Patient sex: M
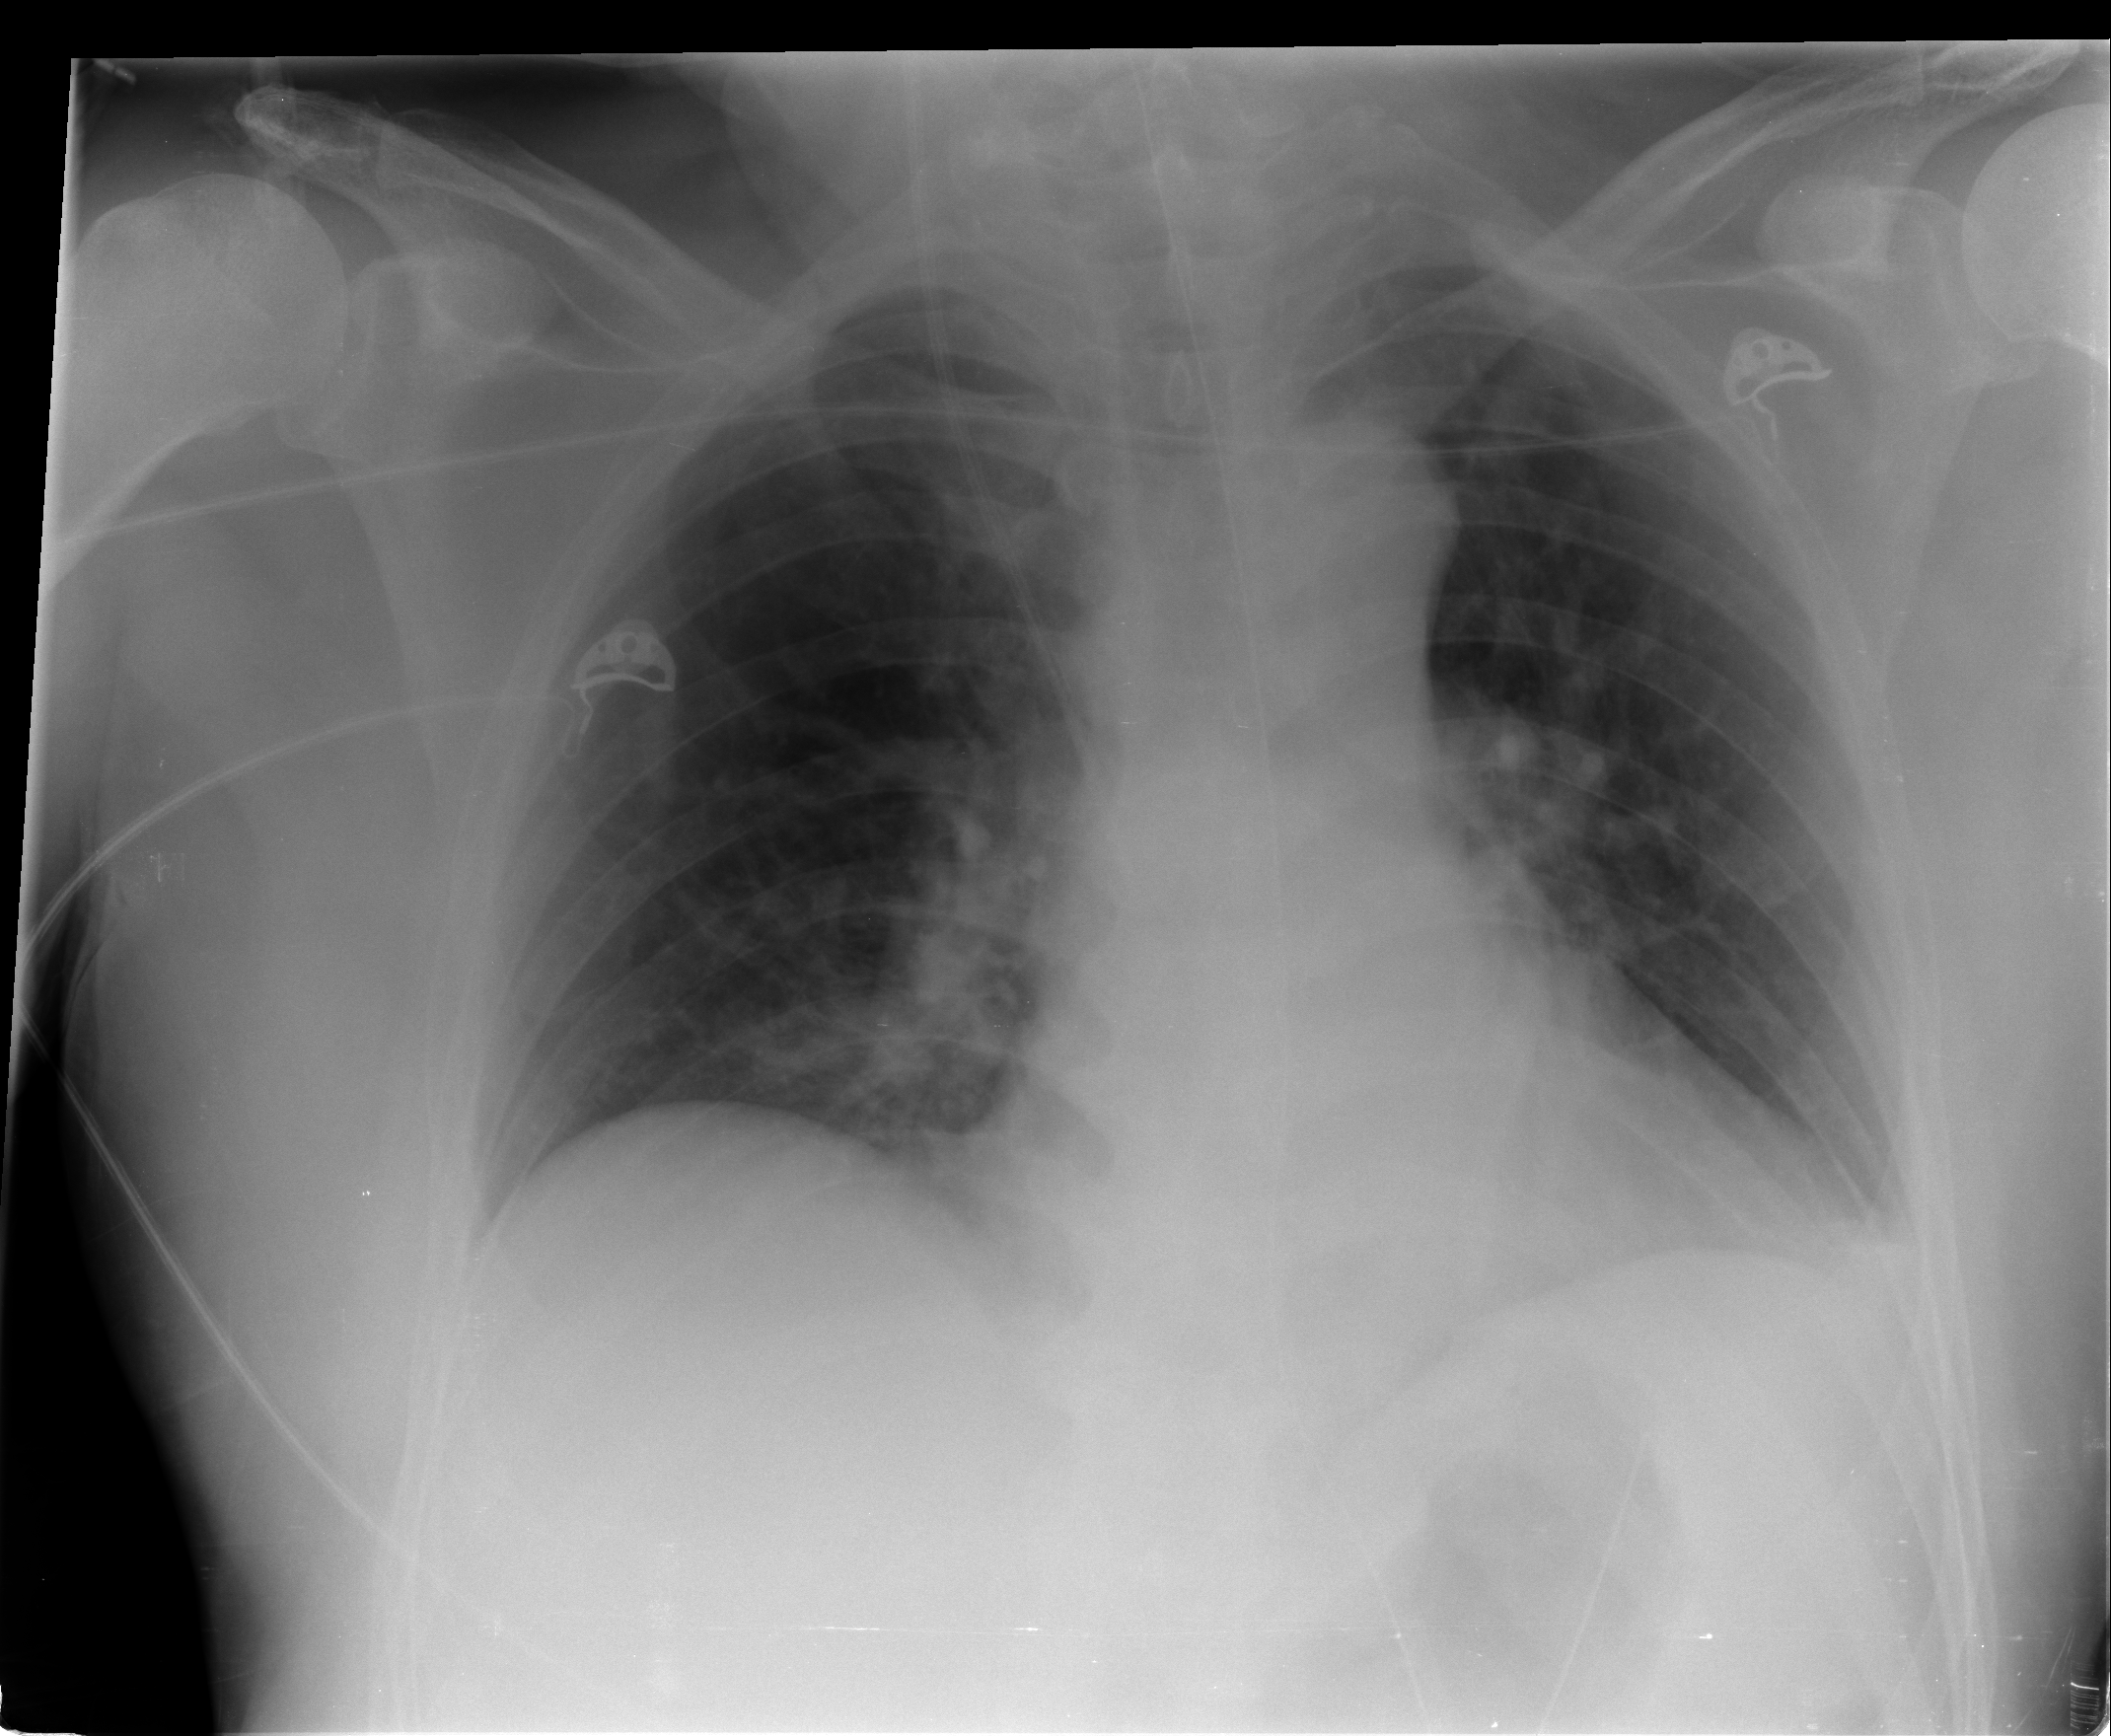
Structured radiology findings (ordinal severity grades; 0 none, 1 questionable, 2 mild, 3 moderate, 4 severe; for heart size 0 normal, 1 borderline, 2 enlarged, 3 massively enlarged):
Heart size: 0
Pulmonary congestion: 1
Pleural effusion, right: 0
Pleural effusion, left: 2
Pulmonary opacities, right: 0
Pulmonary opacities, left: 0
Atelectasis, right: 2
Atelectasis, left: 2